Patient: sex F, age 44
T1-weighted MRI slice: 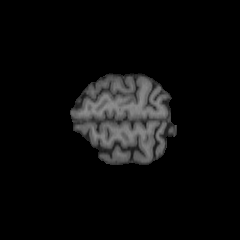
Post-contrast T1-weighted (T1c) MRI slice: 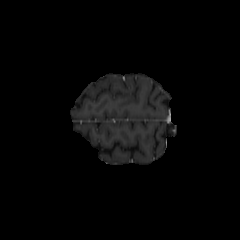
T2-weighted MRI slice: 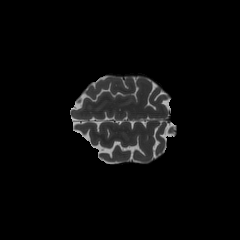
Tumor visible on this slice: no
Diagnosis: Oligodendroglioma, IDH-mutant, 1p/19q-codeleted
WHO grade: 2